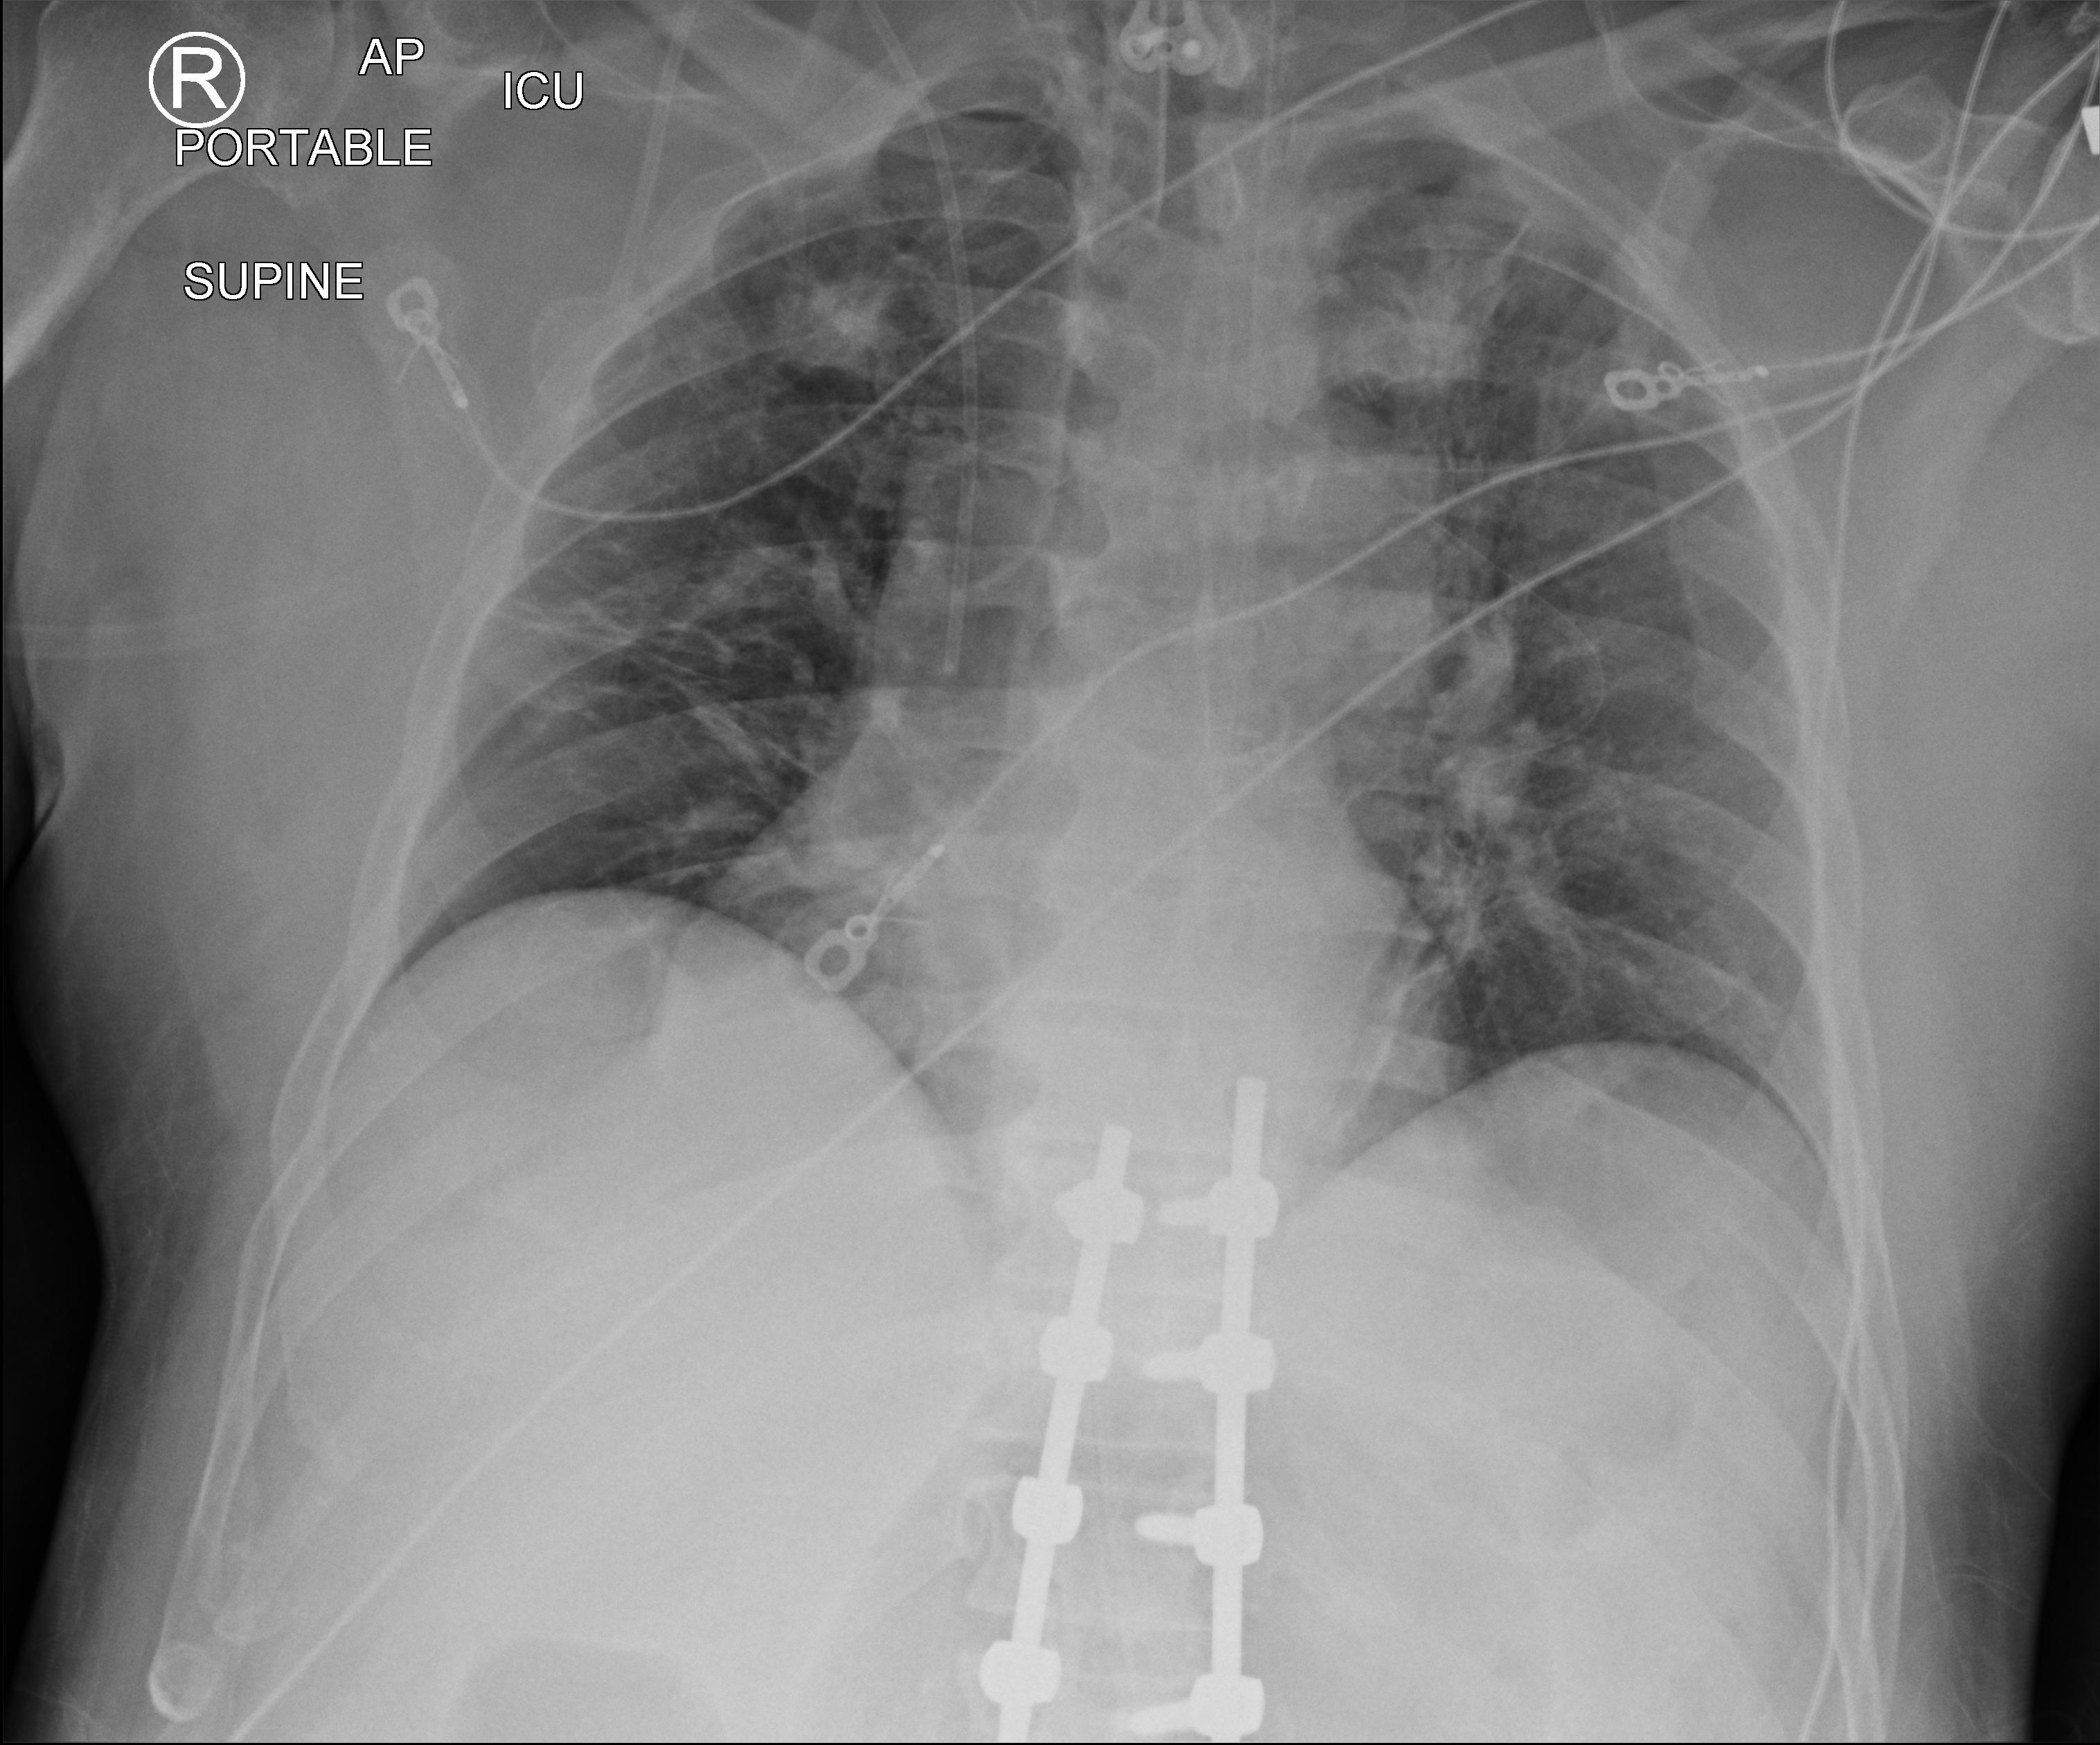
View: AP
Implant manufacturer: medtronic solera